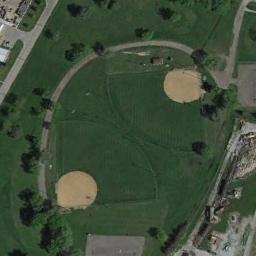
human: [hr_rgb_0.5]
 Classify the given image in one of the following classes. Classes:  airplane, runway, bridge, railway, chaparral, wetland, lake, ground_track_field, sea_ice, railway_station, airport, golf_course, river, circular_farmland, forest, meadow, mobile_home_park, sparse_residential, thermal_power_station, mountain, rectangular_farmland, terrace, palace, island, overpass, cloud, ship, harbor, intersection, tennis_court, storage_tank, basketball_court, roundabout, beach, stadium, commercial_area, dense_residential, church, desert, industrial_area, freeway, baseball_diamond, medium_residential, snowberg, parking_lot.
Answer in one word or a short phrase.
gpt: baseball_diamond